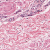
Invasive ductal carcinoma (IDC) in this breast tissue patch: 0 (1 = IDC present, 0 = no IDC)